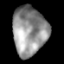
Tissue: lung
Cell type: T cells
Senescence score: 0.2184
Nuclear area (px): 1626
Mean DAPI intensity: 146.454